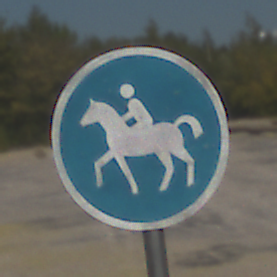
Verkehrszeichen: Reitweg
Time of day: Midday
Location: Outdoor (Nature)
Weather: Clear
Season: Summer
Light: Natural